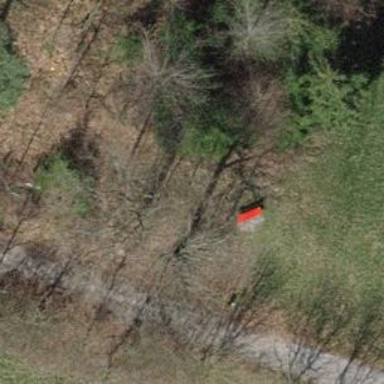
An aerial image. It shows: Red bench.